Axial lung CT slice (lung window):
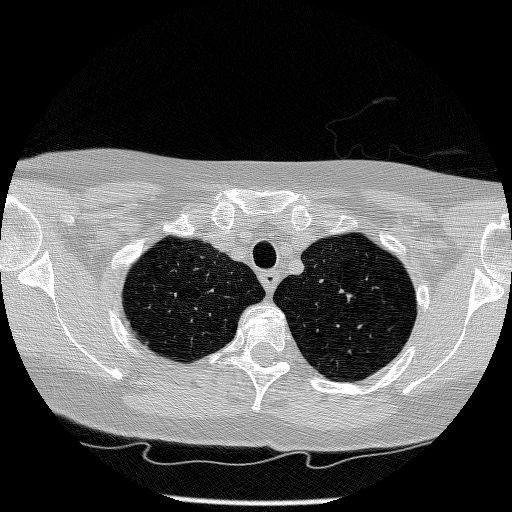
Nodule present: no